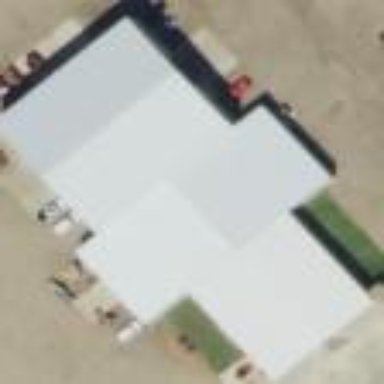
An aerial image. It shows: Country store building.